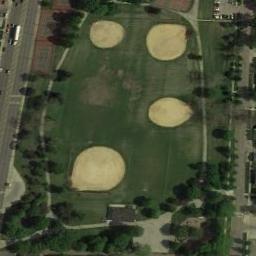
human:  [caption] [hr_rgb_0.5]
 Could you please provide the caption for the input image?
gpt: There are four baseball diamonds in the middle of grass covered with trees .

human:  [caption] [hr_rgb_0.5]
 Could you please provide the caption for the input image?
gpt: Four baseball diamonds of different sizes surrounded by some trees and some loop roads beside .

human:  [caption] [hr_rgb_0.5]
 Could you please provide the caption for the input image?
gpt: The baseball field is surrounded by trees .

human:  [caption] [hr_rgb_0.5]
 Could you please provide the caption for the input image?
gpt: There are four baseball diamonds in the grass surrounded by the forests .

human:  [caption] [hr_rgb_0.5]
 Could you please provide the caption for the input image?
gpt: Numerous trees are beside the four baseball diamonds .